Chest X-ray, PA view. Patient: 73 years old, sex M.
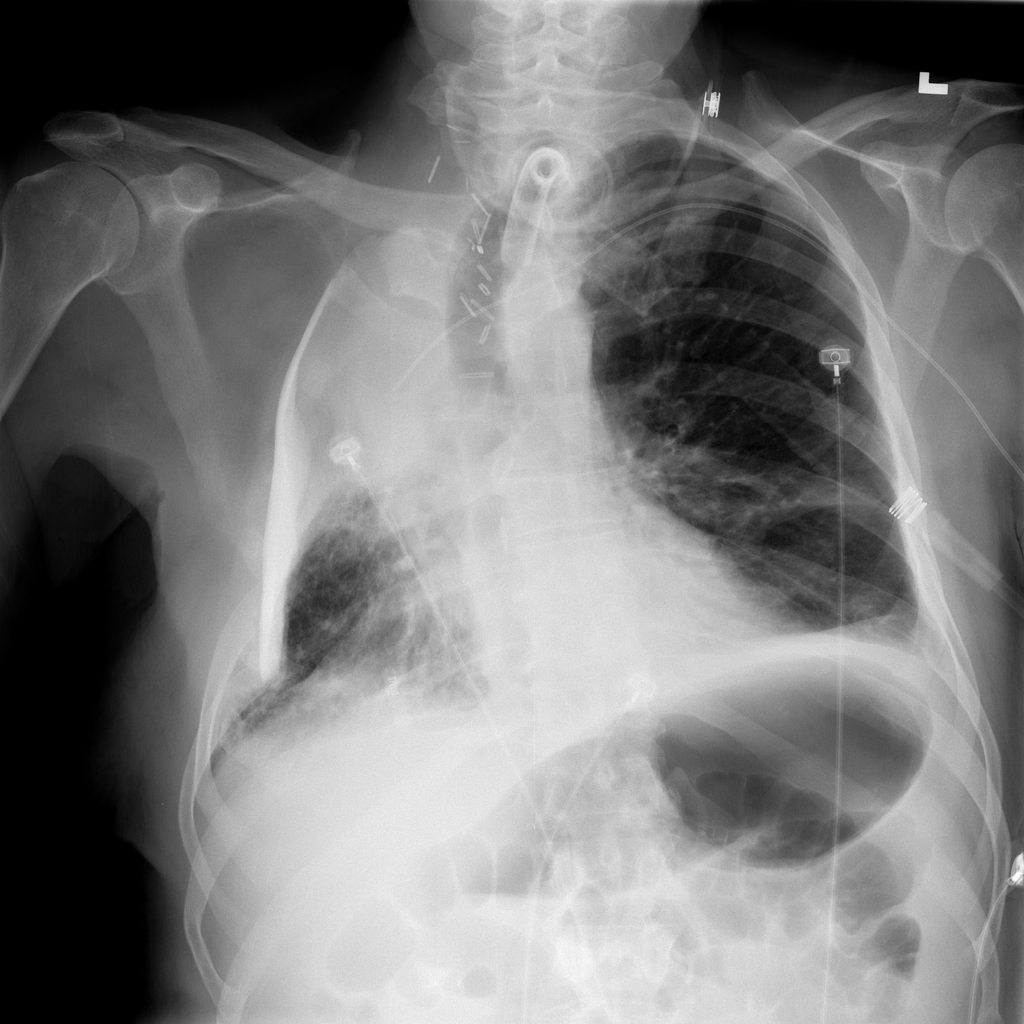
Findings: No Finding